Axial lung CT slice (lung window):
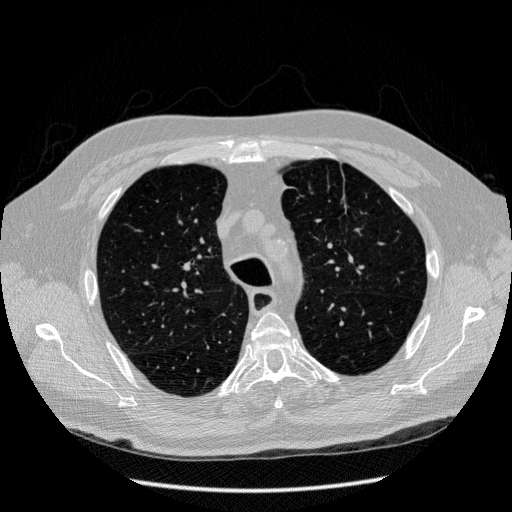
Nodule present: no